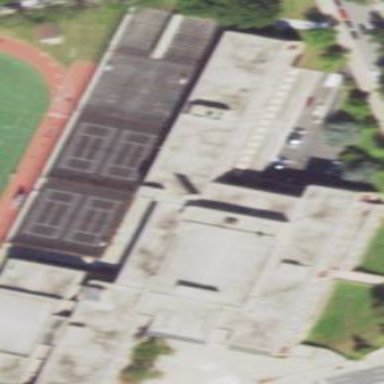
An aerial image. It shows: School building.